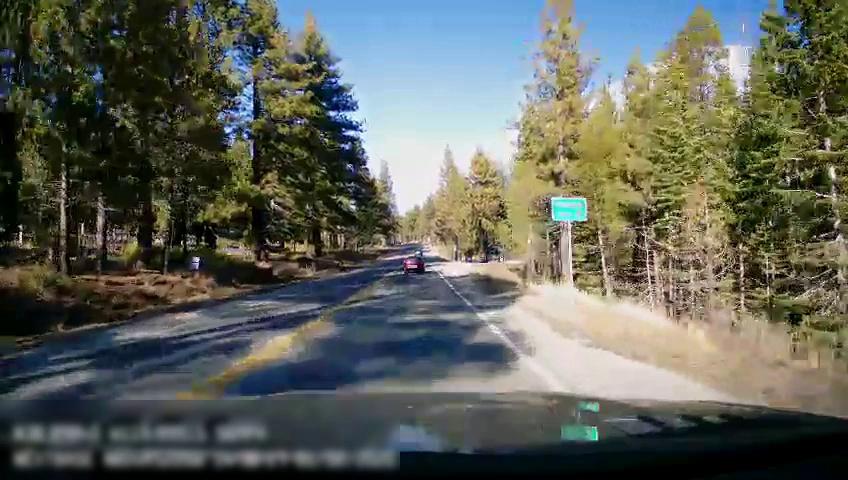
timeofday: Day
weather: Sunny
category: Drivable Space
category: Vehicles | Car
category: Lanes | Opposite Lane
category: Lanes | Current Lane
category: Lanes | Current Lane
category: Traffic | Signs